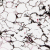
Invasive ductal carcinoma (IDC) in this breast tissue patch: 0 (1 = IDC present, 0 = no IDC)